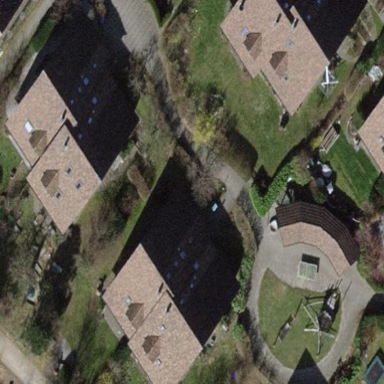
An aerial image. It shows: Terrace building.